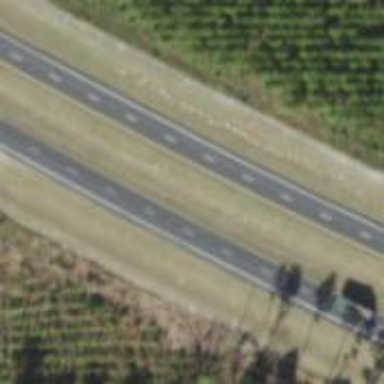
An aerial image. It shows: Asphalt road classified as trunk highway.